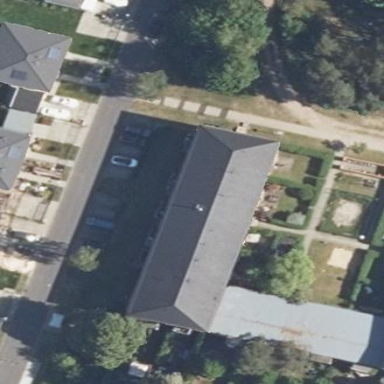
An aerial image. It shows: Residential building with hipped grey roof.